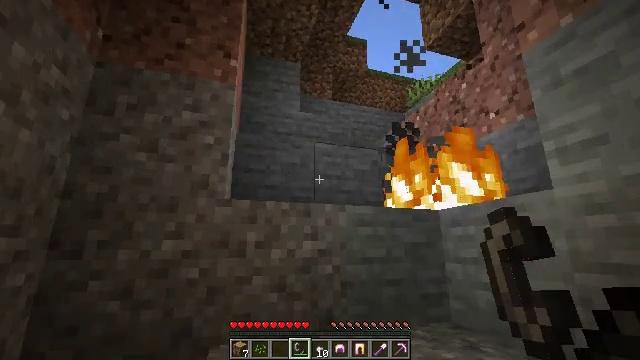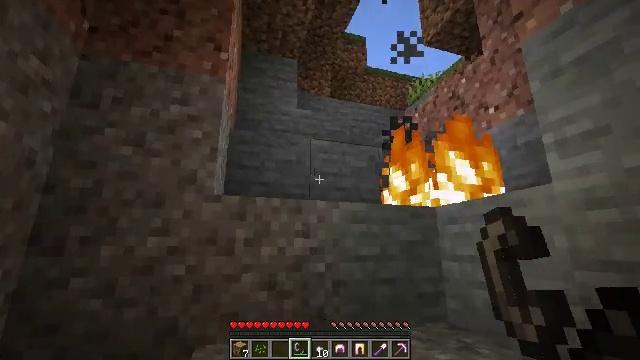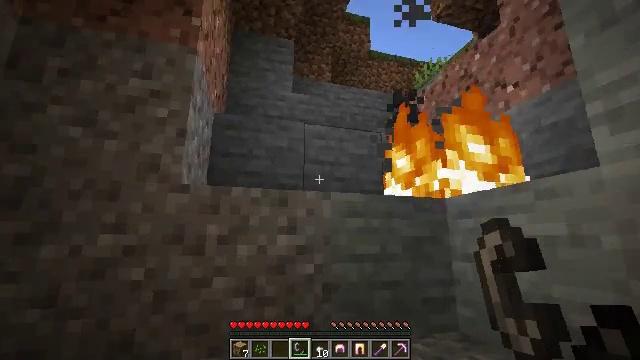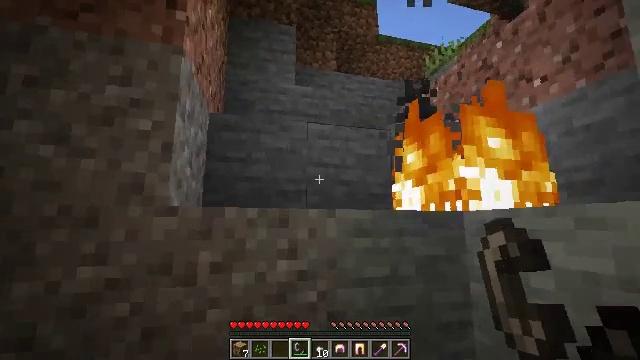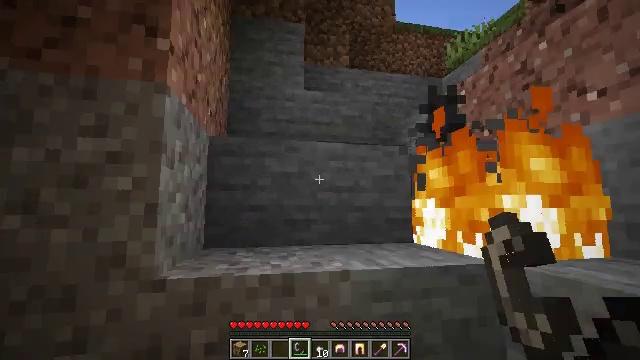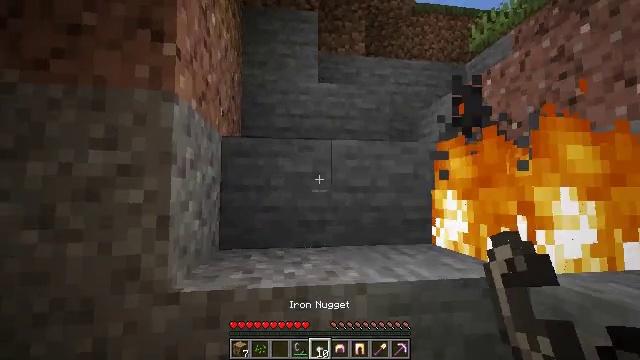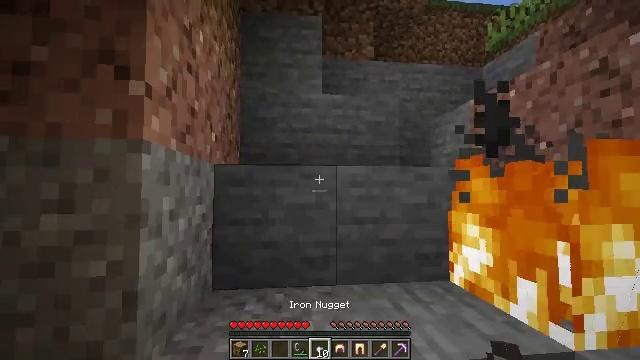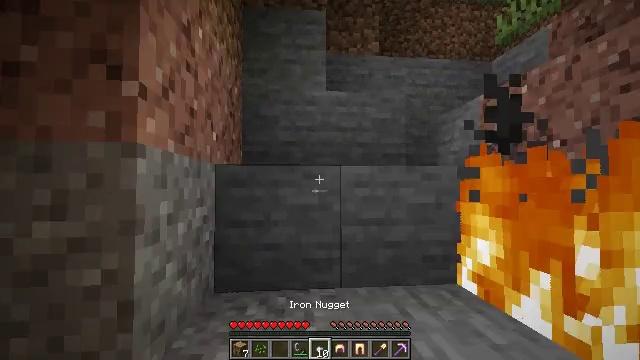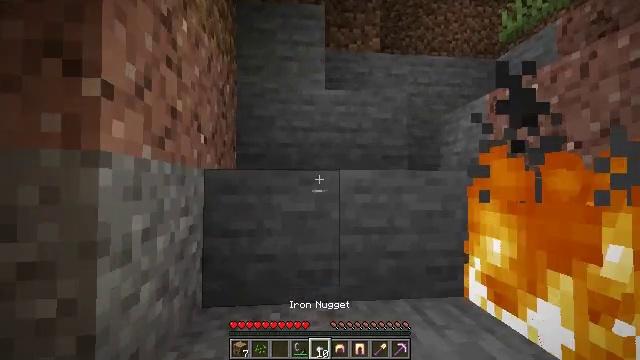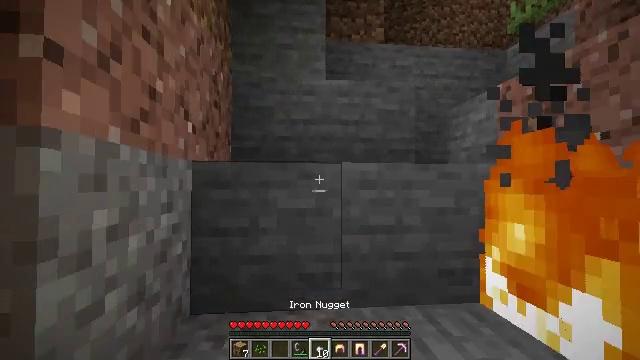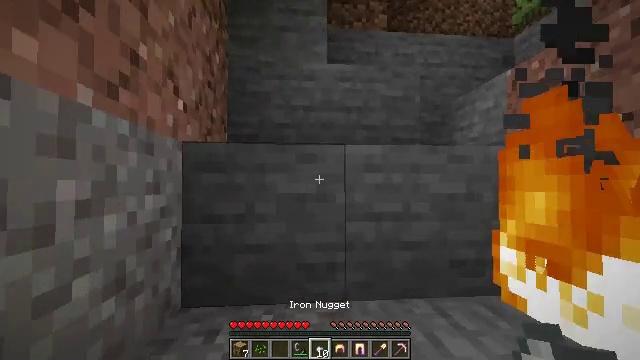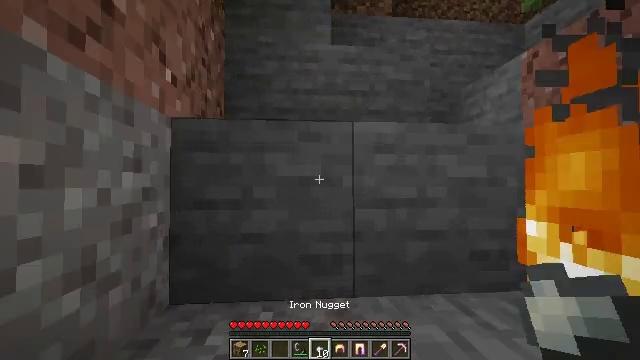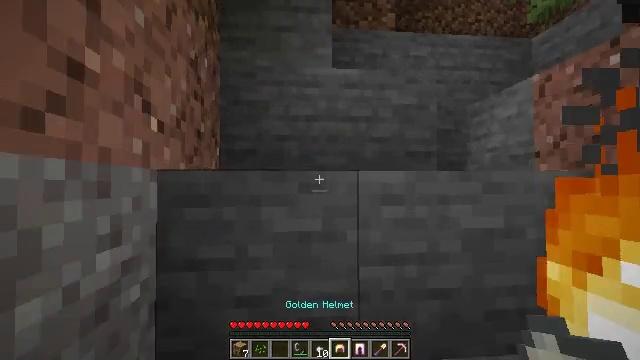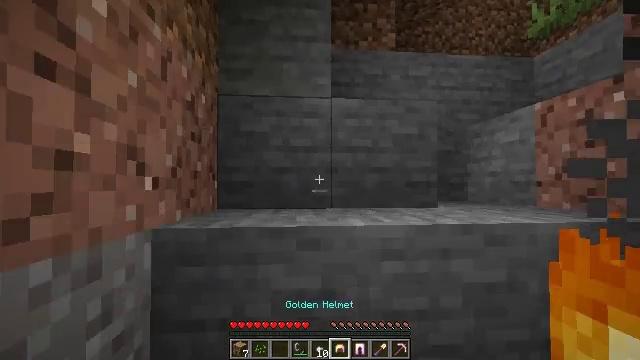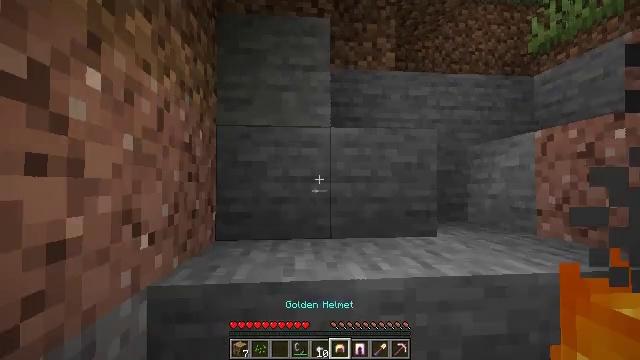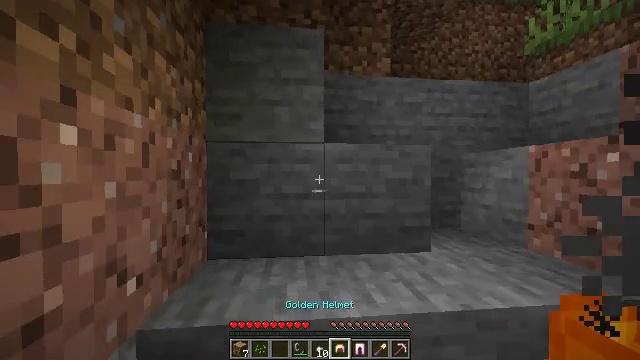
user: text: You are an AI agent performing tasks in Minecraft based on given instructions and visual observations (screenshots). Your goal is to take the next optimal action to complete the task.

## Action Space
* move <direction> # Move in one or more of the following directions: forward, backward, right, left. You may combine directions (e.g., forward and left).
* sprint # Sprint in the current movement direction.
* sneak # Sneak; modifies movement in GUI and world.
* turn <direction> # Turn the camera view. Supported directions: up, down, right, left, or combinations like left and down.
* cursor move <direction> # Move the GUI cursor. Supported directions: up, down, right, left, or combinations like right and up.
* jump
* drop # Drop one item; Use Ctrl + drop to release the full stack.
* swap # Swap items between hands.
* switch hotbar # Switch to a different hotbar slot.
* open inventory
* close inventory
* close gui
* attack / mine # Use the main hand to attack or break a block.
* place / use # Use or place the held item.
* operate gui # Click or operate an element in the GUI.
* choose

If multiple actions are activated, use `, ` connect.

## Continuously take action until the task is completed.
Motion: motion action
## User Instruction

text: Mine stone underground.
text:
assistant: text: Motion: move forward
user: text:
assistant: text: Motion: move forward, turn left and down
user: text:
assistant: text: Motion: move forward, turn left and down, jump
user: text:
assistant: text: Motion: move forward, turn left and down, jump
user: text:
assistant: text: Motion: move forward, turn left and down, jump
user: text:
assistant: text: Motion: move forward, turn left and down, jump
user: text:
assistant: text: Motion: move forward, turn left, jump
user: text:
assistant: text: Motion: move forward and move left
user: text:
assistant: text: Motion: move forward and move left
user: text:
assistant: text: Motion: move forward and move left
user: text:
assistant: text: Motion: move forward
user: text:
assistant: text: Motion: move forward, jump
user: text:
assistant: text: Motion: move forward, jump
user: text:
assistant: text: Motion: move forward, jump
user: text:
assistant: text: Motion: move forward, turn right and down, jump
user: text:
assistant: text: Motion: move forward, turn down
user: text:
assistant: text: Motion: move forward
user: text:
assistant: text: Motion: move forward
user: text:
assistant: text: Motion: move forward, turn right and down
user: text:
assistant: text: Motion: move forward, turn down
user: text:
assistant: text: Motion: open inventory
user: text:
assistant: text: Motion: open inventory
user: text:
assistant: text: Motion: no_op
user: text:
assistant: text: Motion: sneak
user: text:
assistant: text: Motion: sneak
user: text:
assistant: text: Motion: sneak, cursor move right and down
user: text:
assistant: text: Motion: sneak, cursor move down
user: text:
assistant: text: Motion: sneak, cursor move down
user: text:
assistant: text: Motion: sneak, cursor move down
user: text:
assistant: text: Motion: sneak